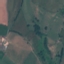
Label: Pasture